Question: I am working on a WiX installer that uses Burn and therefore has a .Net requirement. Bundling the prerequisite version of .Net does not work on server OS's as they require the role manager to be used. The fact that it's part of a WiX install is not really of overwhelming importance it's there in case there are other methods to help me accomplish my task. I am running/testing the code below as a standalone .Net Console application. After failing using <URL> in order to work around this I wrote the following use powershell and "Enable-WindowsOptionalFeature".
'''
static void Main(string[] args)
{
PowerShell ps = PowerShell.Create();
Runspace runspace = RunspaceFactory.CreateRunspace();
runspace.Open();
Pipeline pipeline = runspace.CreatePipeline();
Command addDotNet = new Command("Enable-WindowsOptionalFeature");
addDotNet.Parameters.Add("-FeatureName netfx3 -Online -All");
pipeline.Commands.Add(addDotNet);
Collection<PSObject> log = pipeline.Invoke();
'''
}
When I run it this window pops up.

Seeing as how I figured I was already using the equivalent of "Server Manager cmdlets" I'm not sure what it's actually asking for. So the two part question is 1) What is the proper way to work around this issue. 2)How do I keep it quiet during install.
PS: If this question really belongs to Server Fault let me know.
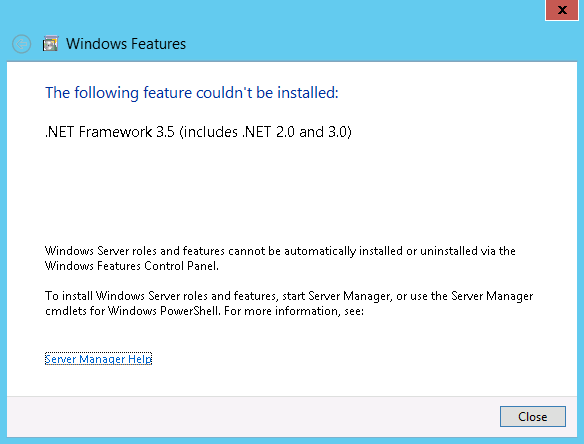
Answer: I added some additional logging/writeline statements while trying to figure out where things were broken in the server 2012 instance. I realized that those debug lines were not output to the console at all.
It turns out that I was not READING the pop-up closely enough. The complaint was not about using the PS commandlets, but a complaint about trying to install .Net 3.5 to run my app. My app was targeting .Net 3.5 so the message was about the attempt to automatically install .Net 3.5
May this question be more than a testament to my momentary blindness and stupidity, but also serve as commentary on the importance of paying attention to detail and reading the error understanding why it's occurring. :)